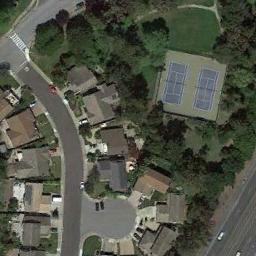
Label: tennis_court